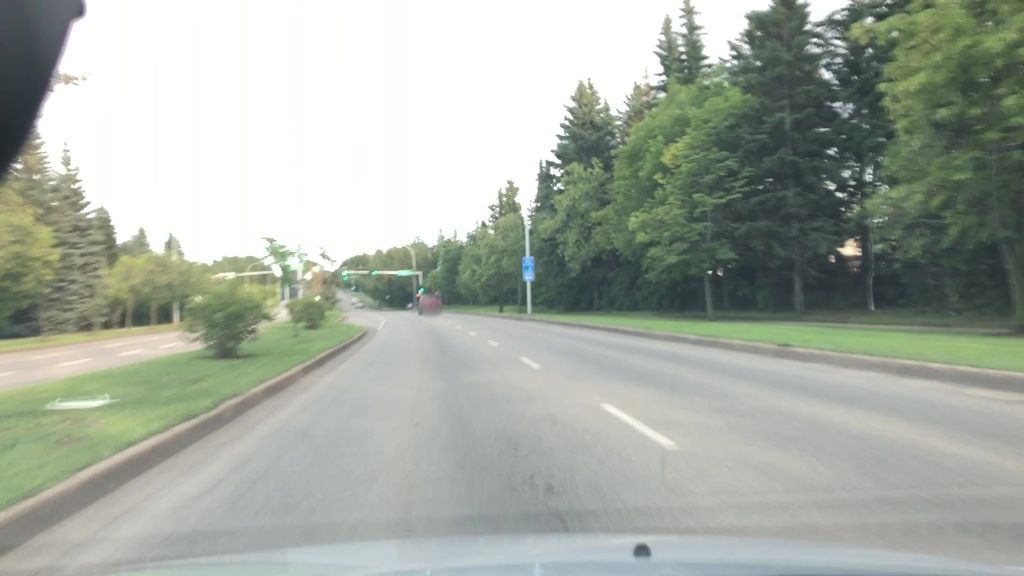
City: edmonton